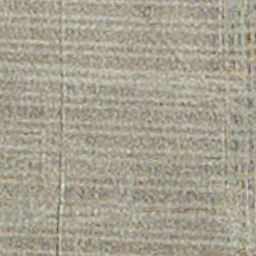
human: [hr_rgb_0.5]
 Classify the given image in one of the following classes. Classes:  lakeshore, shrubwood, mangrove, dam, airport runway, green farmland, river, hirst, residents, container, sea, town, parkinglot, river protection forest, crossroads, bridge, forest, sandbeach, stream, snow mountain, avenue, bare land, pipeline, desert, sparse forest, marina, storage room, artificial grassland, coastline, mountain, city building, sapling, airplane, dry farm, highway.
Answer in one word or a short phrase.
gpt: dry farm